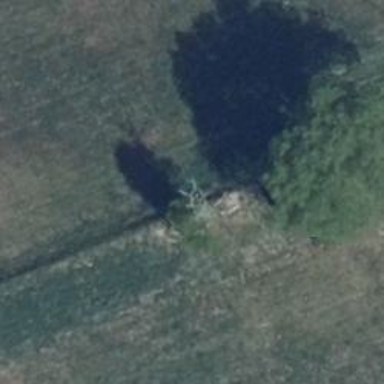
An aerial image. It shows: Hunting stand.